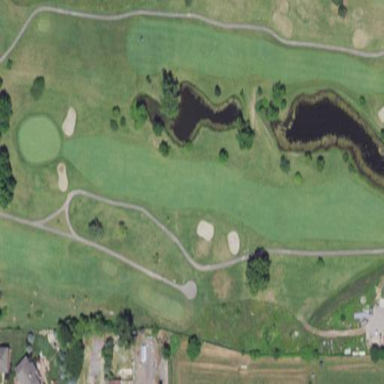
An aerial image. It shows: Grassy area designated as golf fairway.